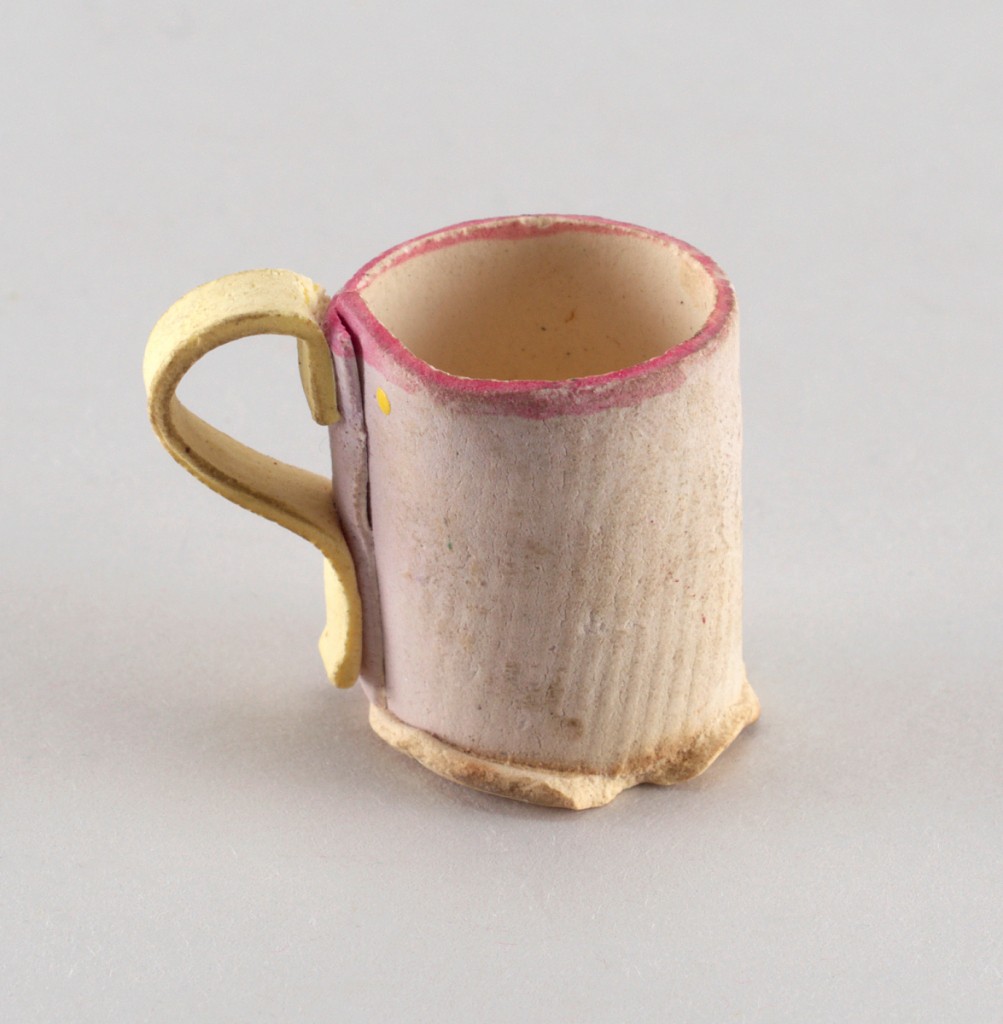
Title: Ornament, Christmas tree
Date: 1850–99
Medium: Sugar
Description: Pink mug with yellow base and handle.